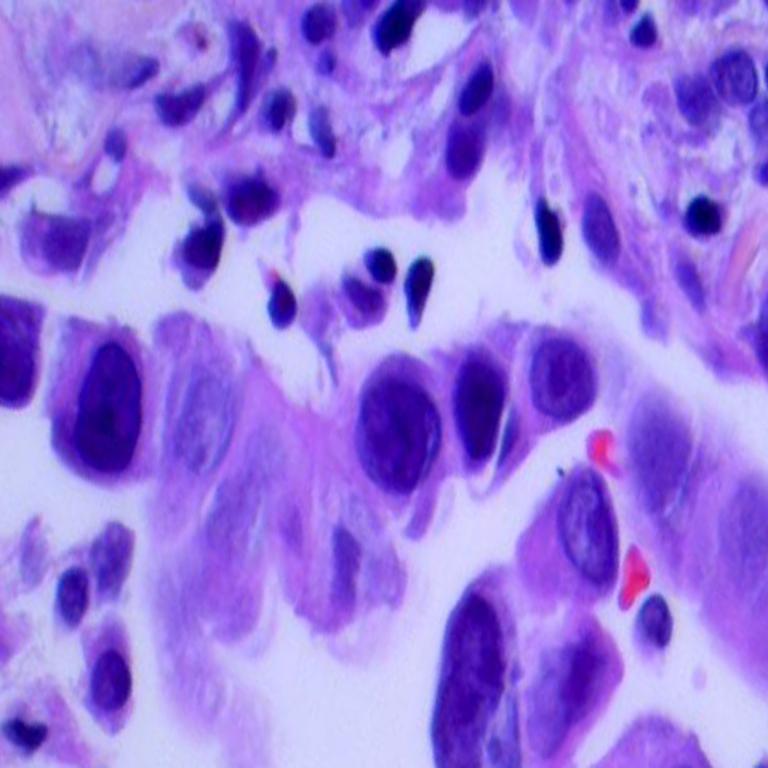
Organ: lung
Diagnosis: adenocarcinomas